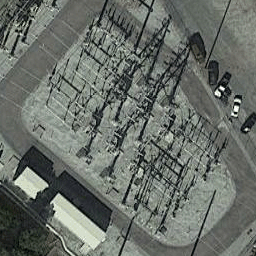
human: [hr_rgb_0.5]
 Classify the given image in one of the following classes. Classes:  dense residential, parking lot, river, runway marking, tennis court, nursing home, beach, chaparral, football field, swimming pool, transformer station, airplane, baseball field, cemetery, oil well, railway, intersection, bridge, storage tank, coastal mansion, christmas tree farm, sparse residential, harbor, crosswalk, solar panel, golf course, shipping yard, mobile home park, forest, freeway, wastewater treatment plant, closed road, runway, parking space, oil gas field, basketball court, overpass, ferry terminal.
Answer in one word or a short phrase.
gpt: transformer station